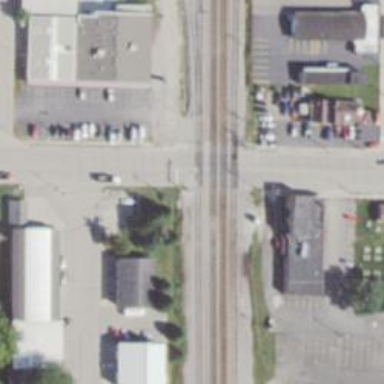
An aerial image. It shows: Full railway crossing barrier.